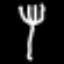
Label: fork